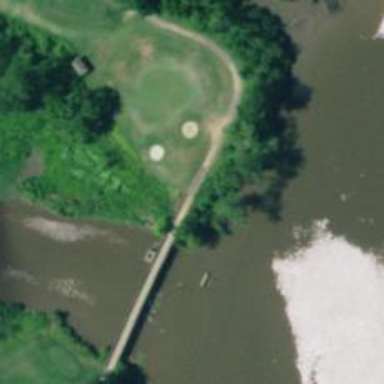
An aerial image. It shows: Path bridge with view of golf course.